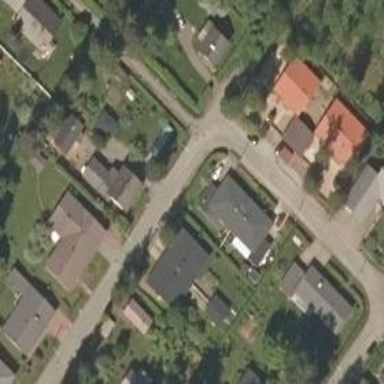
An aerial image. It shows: Asphalt cycleway.